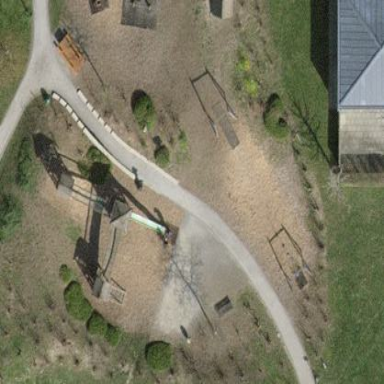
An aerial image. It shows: Playground area for leisure land.